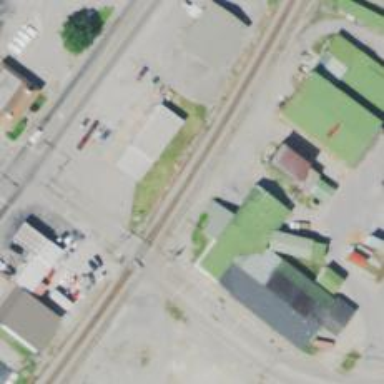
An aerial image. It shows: Railway siding with rails.